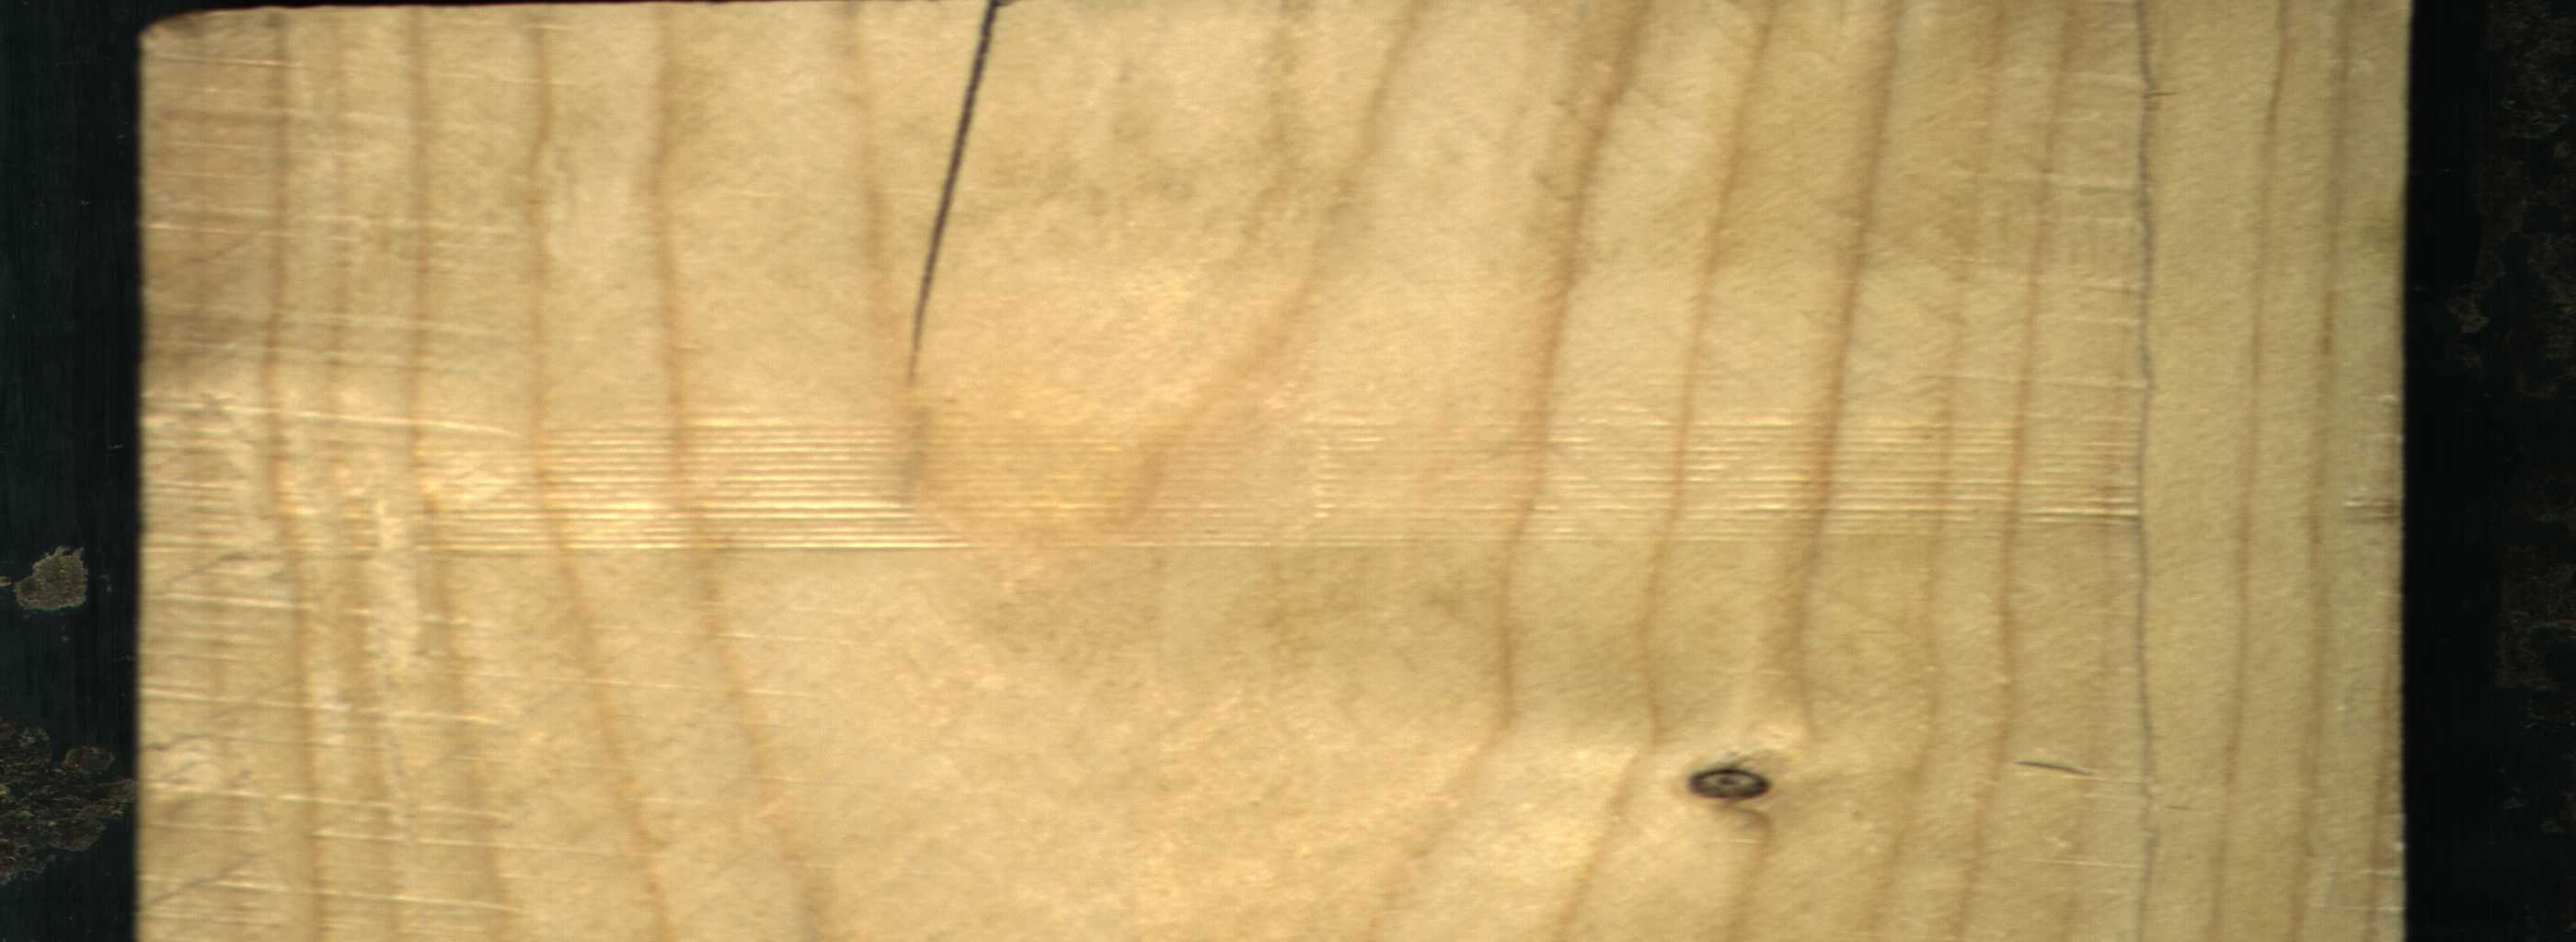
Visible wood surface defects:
Crack
Dead_Knot